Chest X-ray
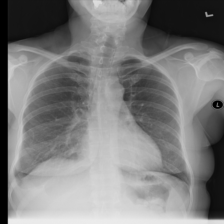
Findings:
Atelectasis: negative
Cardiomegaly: negative
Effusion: negative
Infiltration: negative
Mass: negative
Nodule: negative
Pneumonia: negative
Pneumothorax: positive
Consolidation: negative
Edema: negative
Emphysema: negative
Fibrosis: negative
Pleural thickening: negative
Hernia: negative